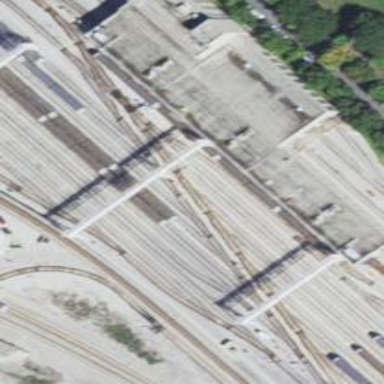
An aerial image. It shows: Yard area with electrified rail tracks.